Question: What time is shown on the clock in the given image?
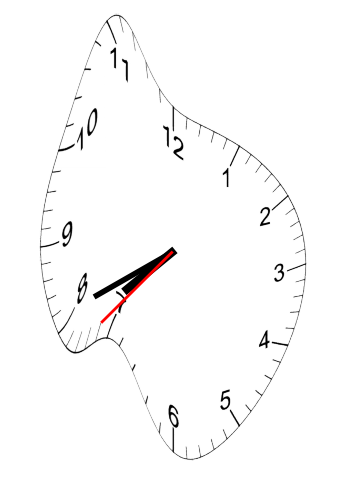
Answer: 07:40:37